Interaction volume radius: 10 \u00c5
Interaction volume height: 20 \u00c5
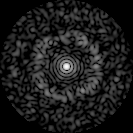
Disorder parameter: 0.8251